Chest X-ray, AP view. Patient: 55 years old, sex F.
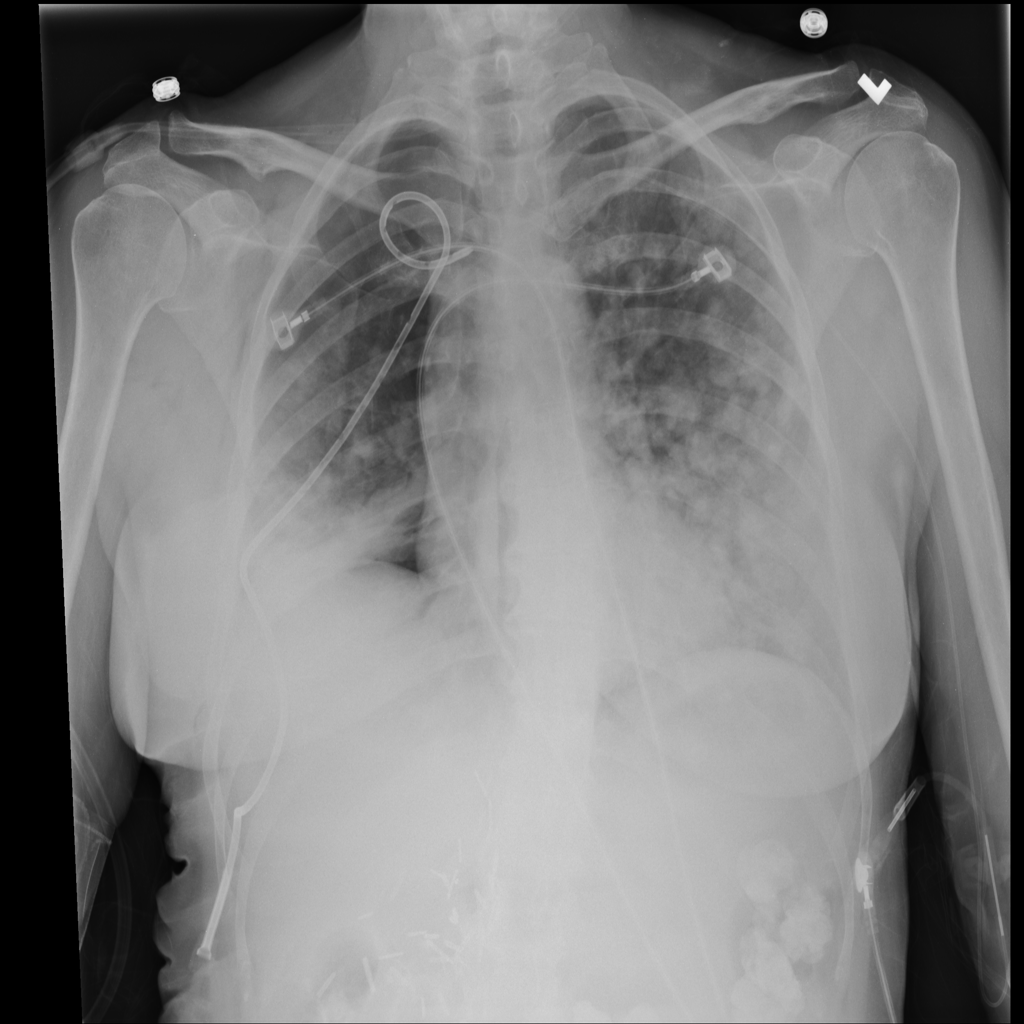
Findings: No Finding